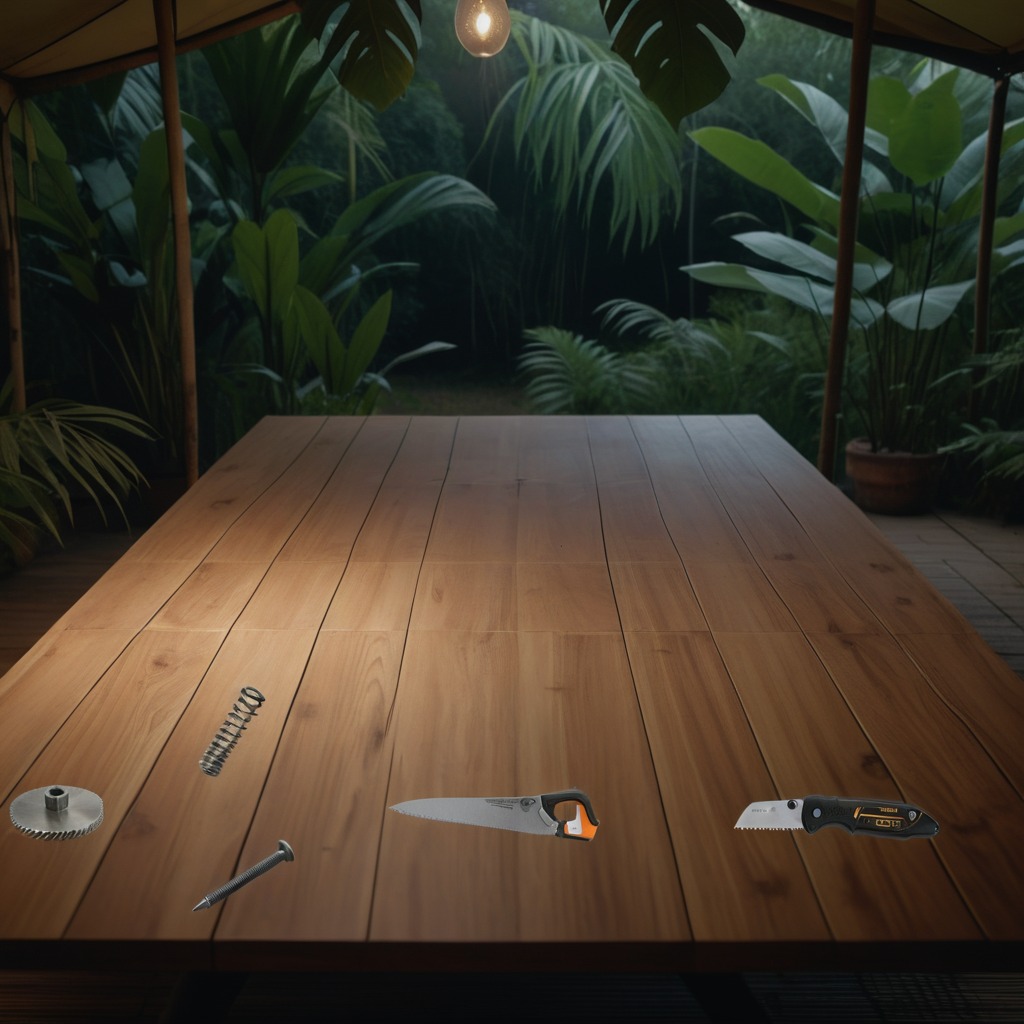
A steel gear with teeth, a utility knife, a metal machine screw, a coiled metal spring, and a handheld metal saw are lying on the wooden table.